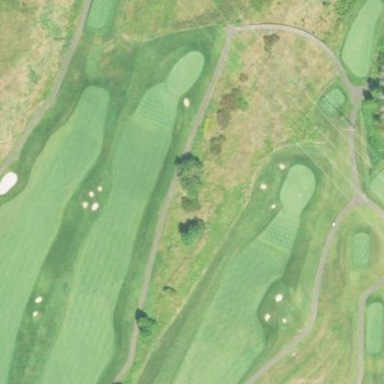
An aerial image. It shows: Rough grassy area used for golf.